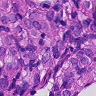
Metastatic tissue present: yes